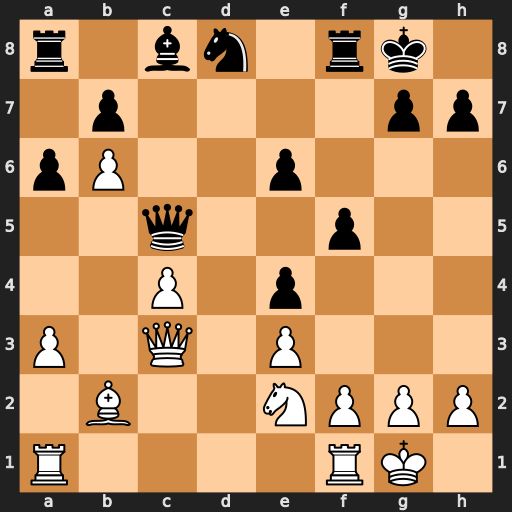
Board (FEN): r1bn1rk1/1p4pp/pP2p3/2q2p2/2P1p3/P1Q1P3/1B2NPPP/R4RK1
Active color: w
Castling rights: -
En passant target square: -
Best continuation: Qxg7#